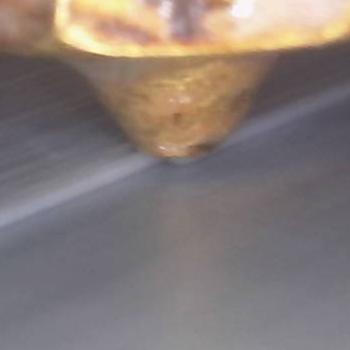
Flow rate: 283%